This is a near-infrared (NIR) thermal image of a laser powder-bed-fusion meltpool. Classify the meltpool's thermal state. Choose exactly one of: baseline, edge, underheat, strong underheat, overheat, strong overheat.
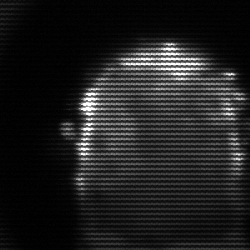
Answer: baseline